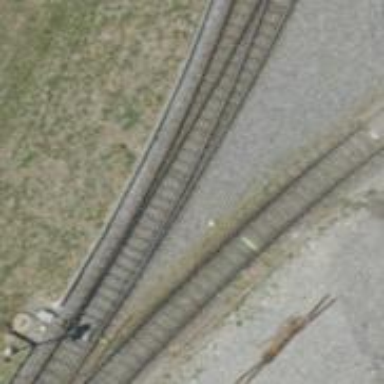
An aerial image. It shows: Railway switch.